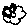
Label: flower